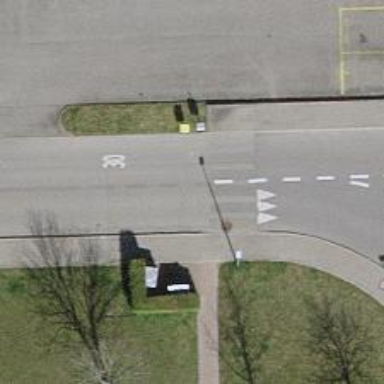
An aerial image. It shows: Post box is visible.